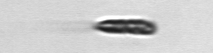
Label: Euglena